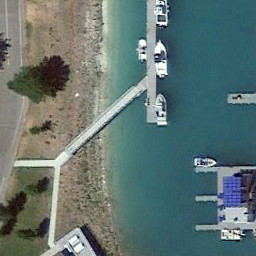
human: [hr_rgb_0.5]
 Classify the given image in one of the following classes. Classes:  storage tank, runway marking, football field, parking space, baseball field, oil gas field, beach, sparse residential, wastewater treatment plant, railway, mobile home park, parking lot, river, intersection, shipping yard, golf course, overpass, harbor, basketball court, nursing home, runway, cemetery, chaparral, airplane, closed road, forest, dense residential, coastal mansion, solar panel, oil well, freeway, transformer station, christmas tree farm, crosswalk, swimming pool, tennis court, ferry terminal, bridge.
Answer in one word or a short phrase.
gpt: ferry terminal